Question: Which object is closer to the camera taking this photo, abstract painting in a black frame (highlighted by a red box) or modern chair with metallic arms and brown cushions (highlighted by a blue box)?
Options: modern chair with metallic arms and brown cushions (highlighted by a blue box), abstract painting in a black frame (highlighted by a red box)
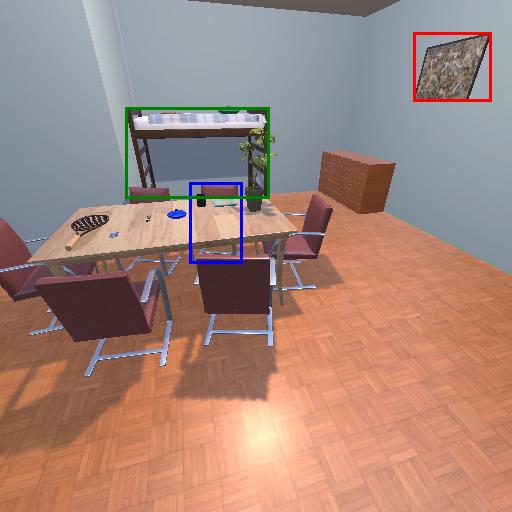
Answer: modern chair with metallic arms and brown cushions (highlighted by a blue box)